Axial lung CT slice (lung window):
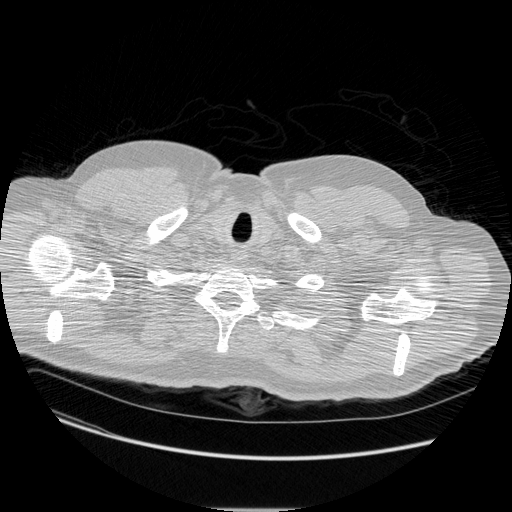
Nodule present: no